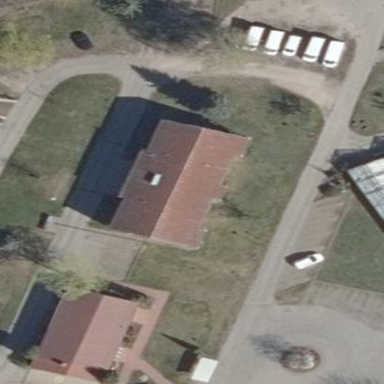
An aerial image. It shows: Part of building.